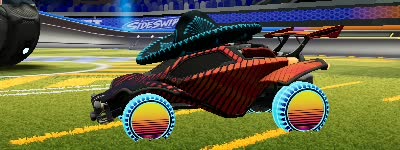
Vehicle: octane